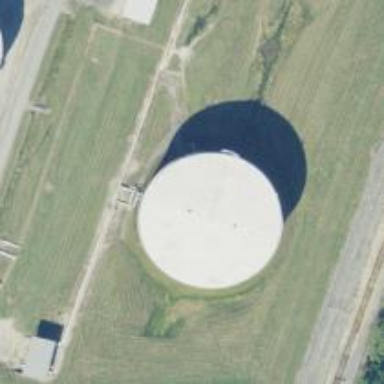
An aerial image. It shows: Storage tank which is man-made and housed in building.